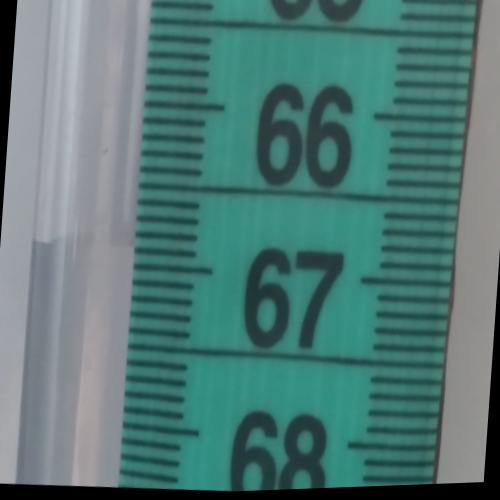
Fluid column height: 66.9 cm